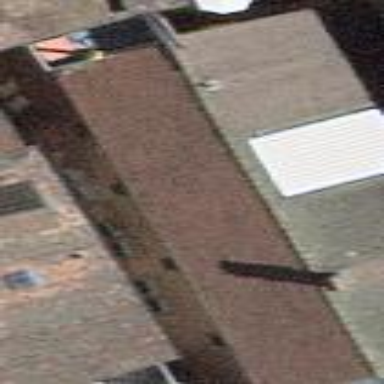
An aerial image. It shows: Barn.